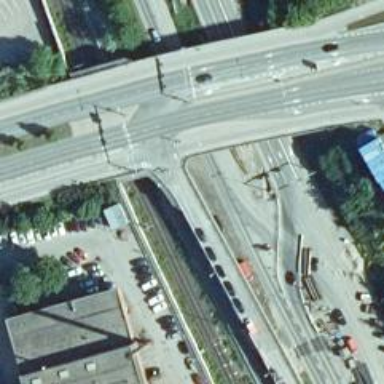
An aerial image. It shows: Bridge with asphalt surface carrying primary link road.